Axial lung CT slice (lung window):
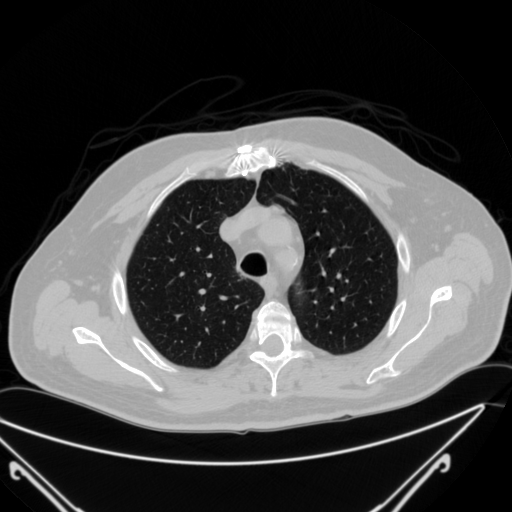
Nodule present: no